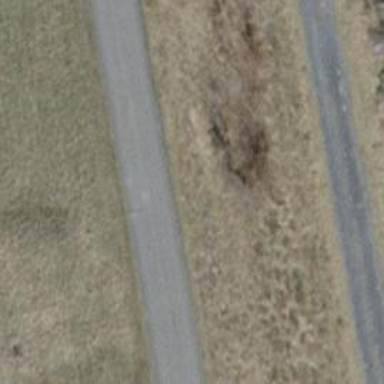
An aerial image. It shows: Asphalt track with grade 1 tracktype.